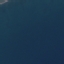
Land use / land cover: SeaLake